Question: i have a situation where i created a new Table in Acumatica DB and i use de DAC Generator to create the class, i've chose the table and it shows no columns of the table, i've tried with other DB, another Acumatica Framework and it does keep showing no colums... any help ?

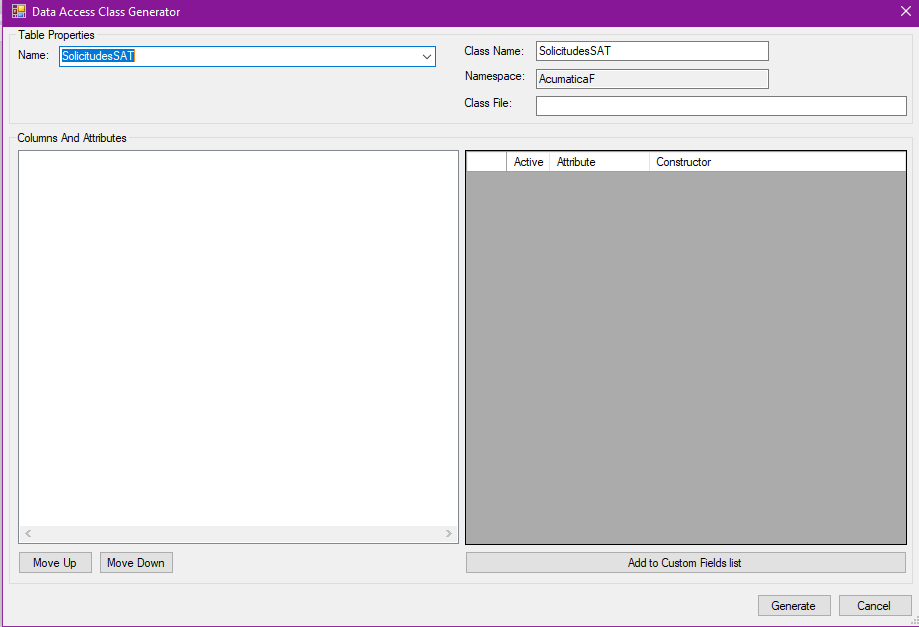
Answer: I would suggest creating the DAC using the Customization Project Editor instead.
Procedure:
'''
1. Create new table in database
2. Reset the website (IISReset or go to page Apply Updates and use Restart Application)
3. Create a new customization project
4. Navigate to code section and insert a new code document
5. Use wizard to generate the DAC from the database table
'''
<URL>